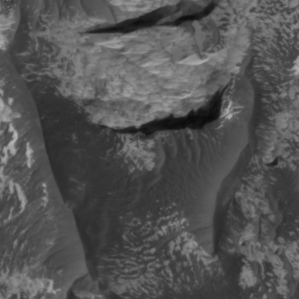
Label: non_frost